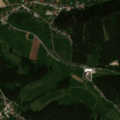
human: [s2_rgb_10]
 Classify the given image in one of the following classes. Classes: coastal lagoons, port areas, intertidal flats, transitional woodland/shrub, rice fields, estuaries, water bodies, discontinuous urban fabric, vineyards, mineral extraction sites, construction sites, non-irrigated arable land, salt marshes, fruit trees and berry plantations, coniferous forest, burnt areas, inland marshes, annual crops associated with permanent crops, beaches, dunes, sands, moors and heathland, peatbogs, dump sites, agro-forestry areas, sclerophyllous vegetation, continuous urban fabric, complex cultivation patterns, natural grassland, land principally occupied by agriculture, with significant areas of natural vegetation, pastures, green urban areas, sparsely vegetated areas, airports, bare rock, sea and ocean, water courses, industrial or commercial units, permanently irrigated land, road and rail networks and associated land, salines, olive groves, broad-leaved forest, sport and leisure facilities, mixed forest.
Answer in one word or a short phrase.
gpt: discontinuous urban fabric, pastures, complex cultivation patterns, coniferous forest